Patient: sex M, age 37
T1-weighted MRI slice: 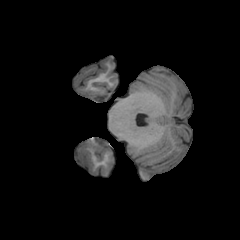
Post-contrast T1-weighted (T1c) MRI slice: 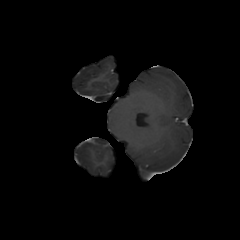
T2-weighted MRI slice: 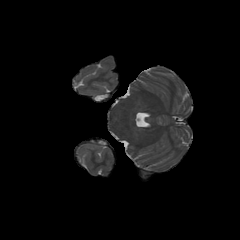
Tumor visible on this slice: no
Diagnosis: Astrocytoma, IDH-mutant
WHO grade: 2